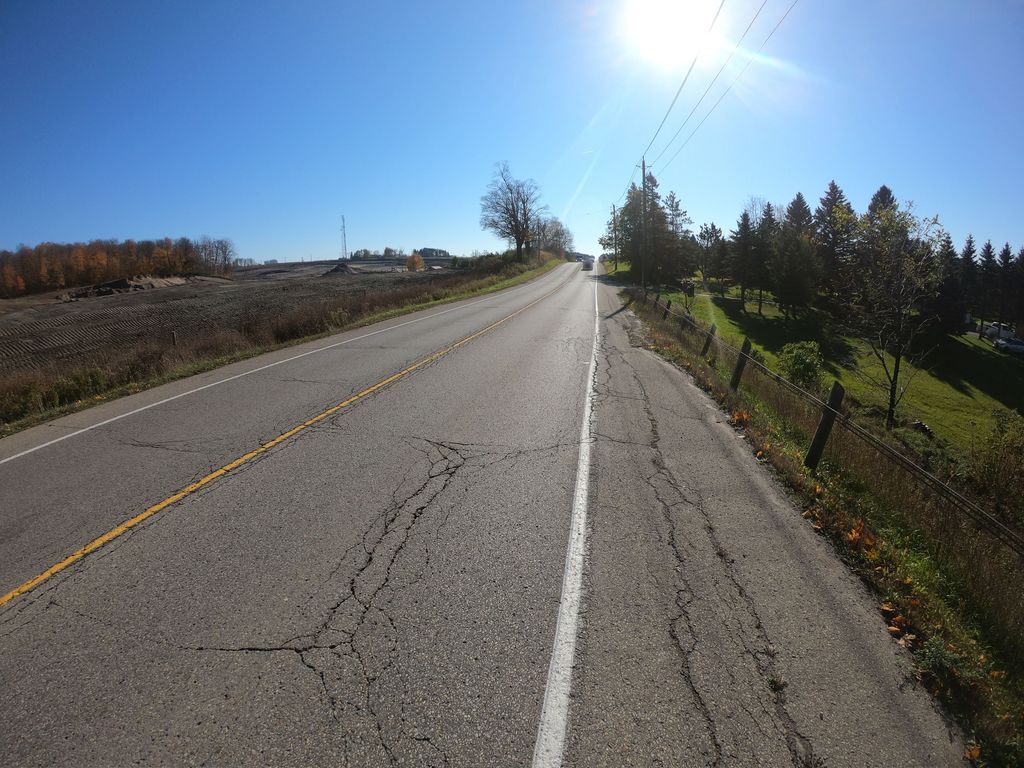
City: kitchener-waterloo